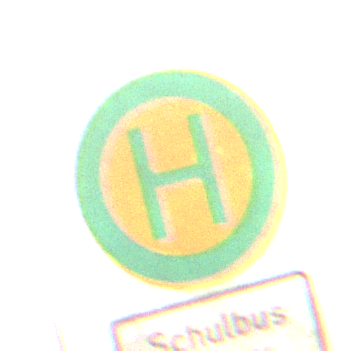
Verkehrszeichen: Haltestelle
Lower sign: ZeitangabenMitBeschraenkungAufWochentage5
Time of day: SunriseSunset
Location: Outdoor (Nature)
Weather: PartlyCloudy
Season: NotSpecified
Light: Natural